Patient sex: M
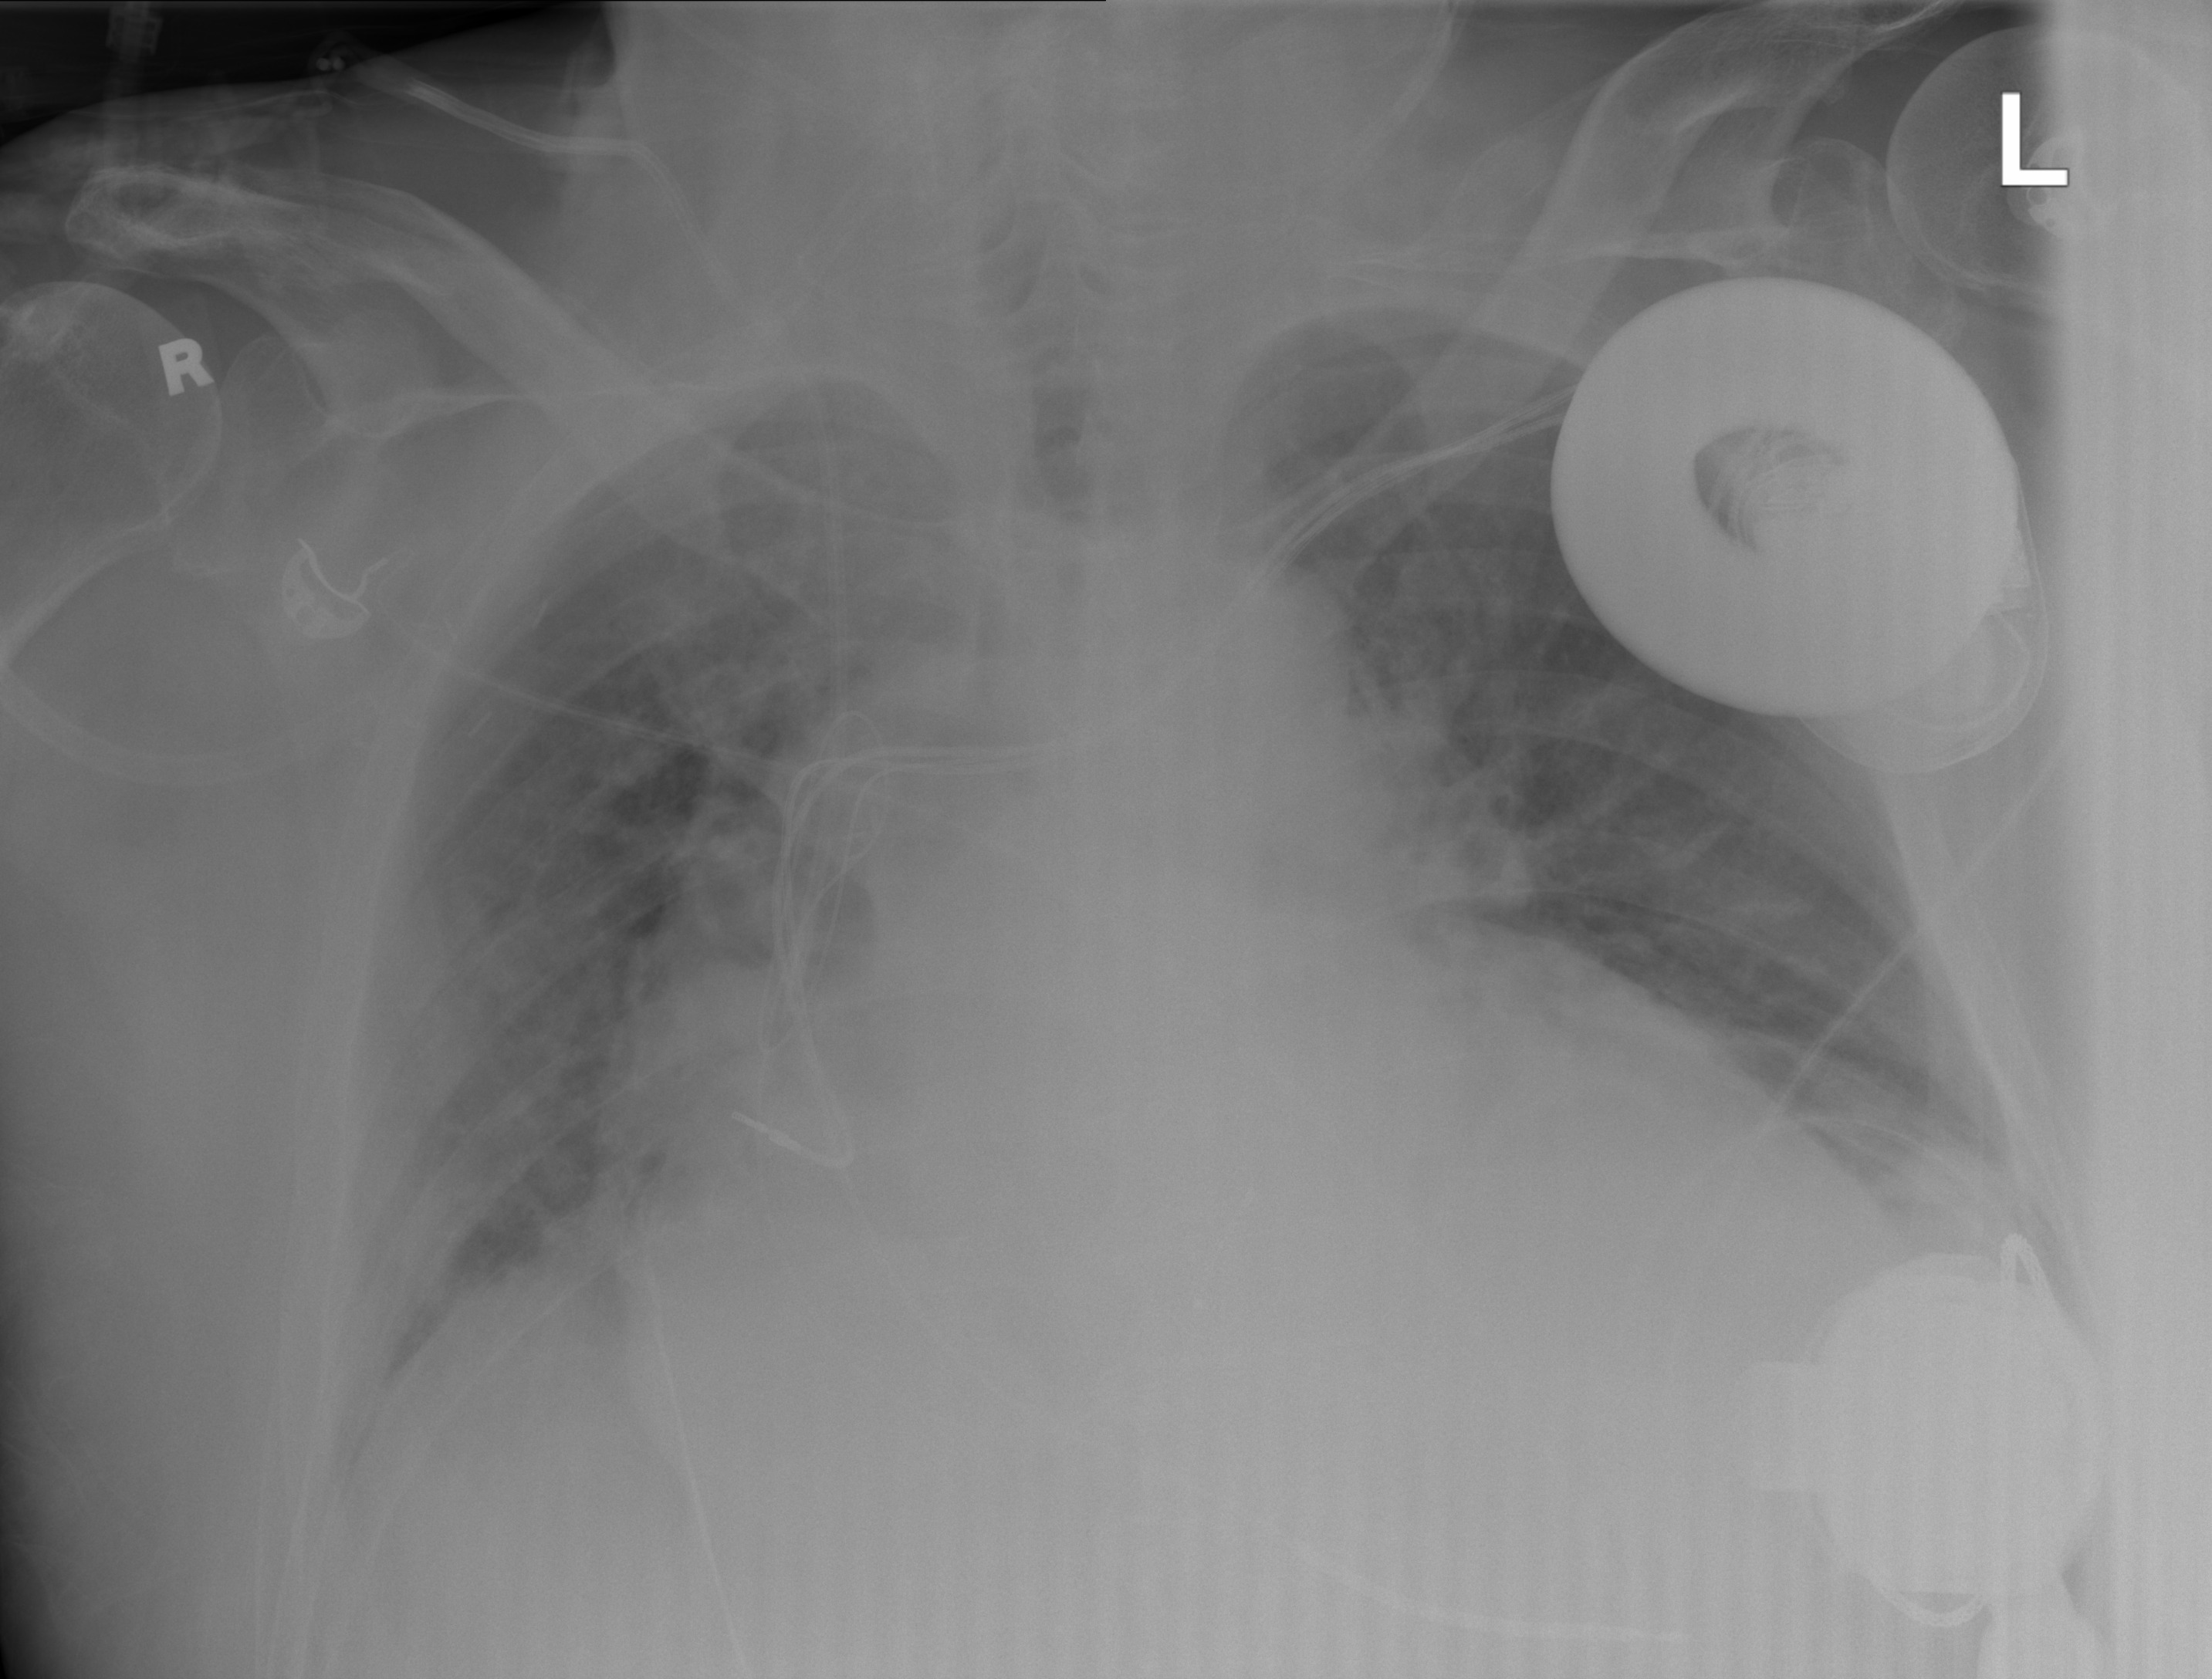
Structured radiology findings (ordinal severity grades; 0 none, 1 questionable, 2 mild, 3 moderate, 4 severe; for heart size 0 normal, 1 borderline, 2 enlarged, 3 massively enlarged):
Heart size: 3
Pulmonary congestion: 2
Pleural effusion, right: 0
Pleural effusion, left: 0
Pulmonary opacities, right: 0
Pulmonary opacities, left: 0
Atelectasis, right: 2
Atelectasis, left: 0